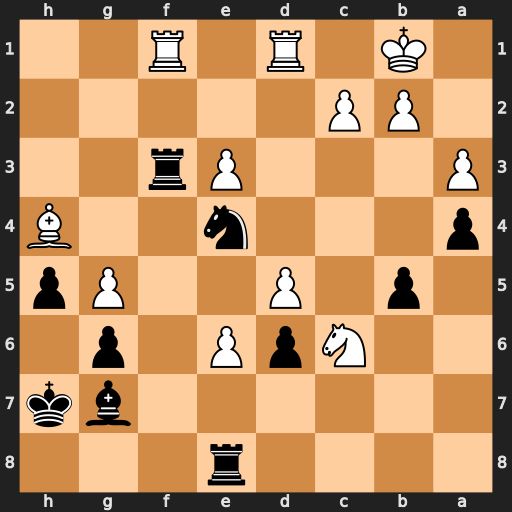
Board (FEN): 4r3/6bk/2NpP1p1/1p1P2Pp/p3n2B/P3Pr2/1PP5/1K1R1R2
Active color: b
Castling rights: -
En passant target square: -
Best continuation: Rxf1 Rxf1 Nd2+ Kc1 Nxf1